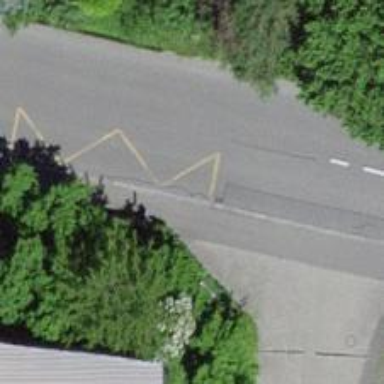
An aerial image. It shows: Public transport stop position.